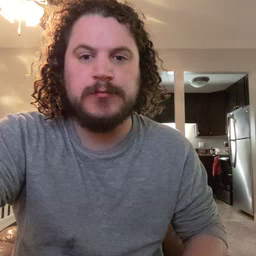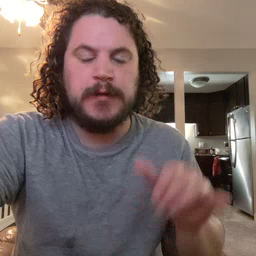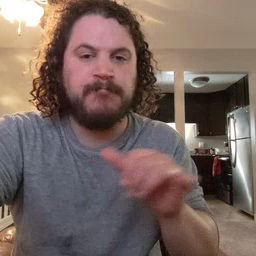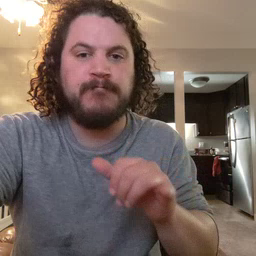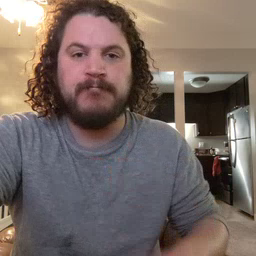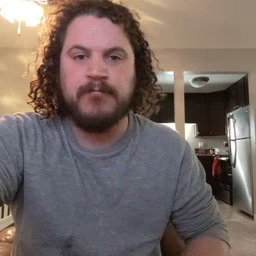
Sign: same